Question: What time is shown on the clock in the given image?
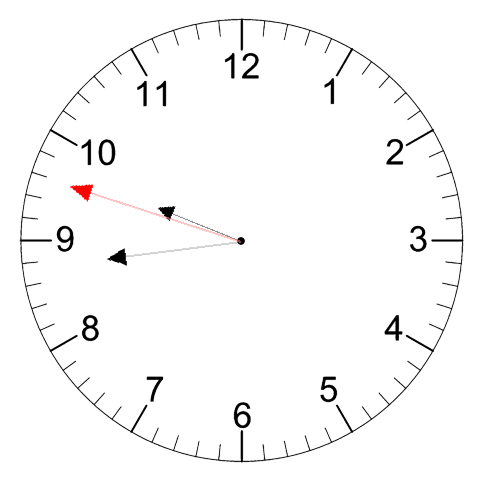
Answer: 09:43:48